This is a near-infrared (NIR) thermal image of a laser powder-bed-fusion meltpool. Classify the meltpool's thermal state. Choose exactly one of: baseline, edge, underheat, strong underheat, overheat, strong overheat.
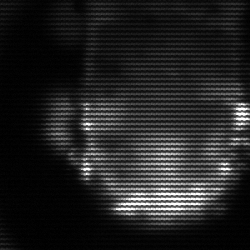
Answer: baseline